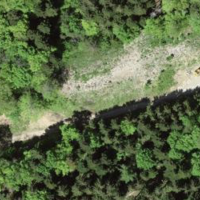
EUNIS habitat code: 44
Species observed at this site:
Tussilago farfara